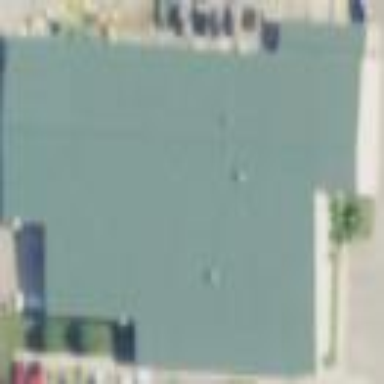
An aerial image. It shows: Building with tractor shop.